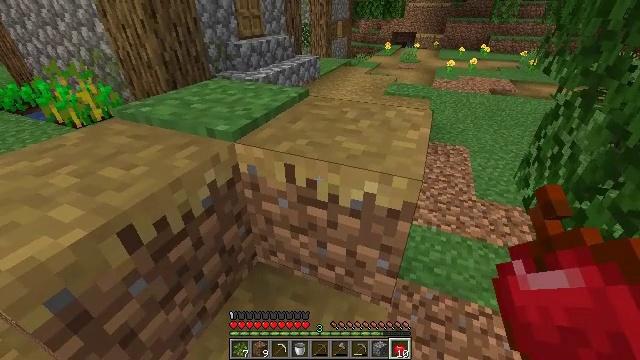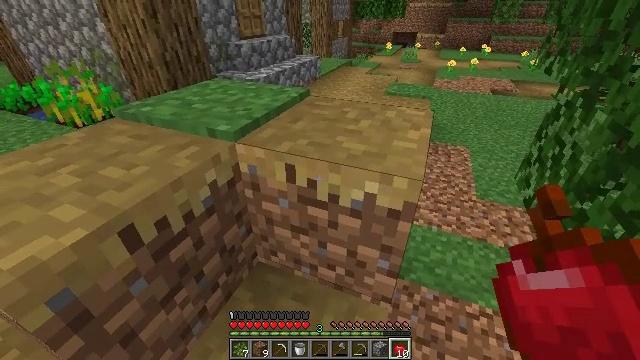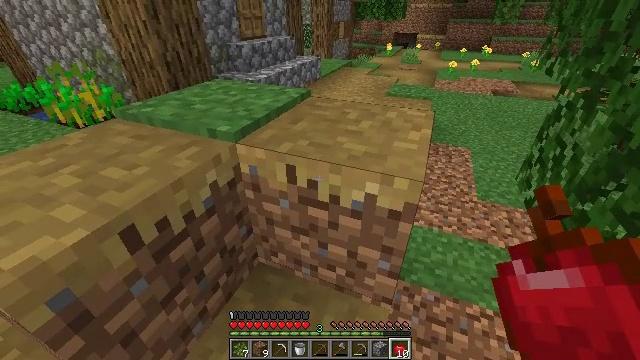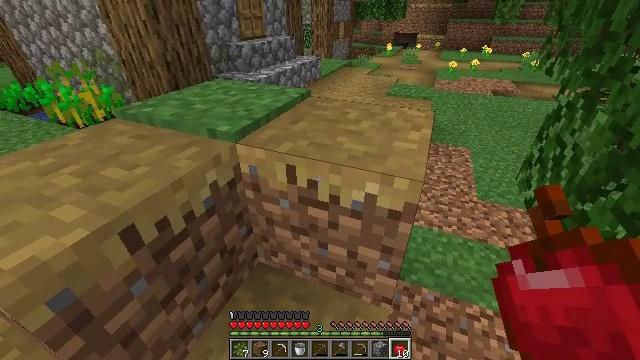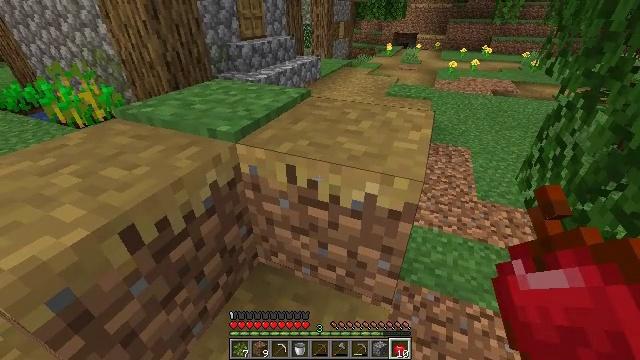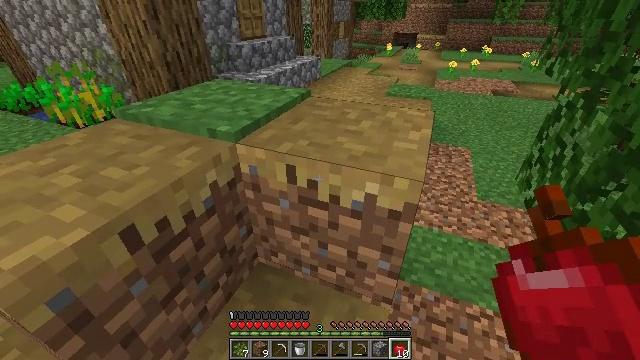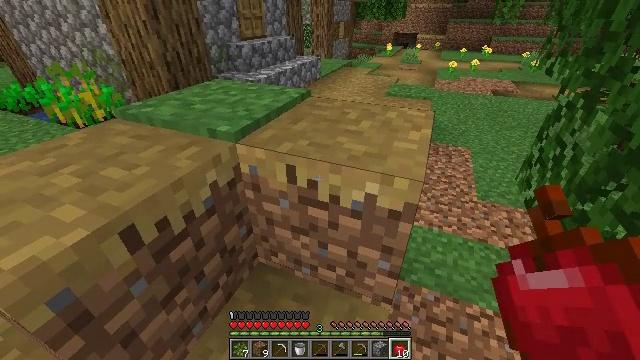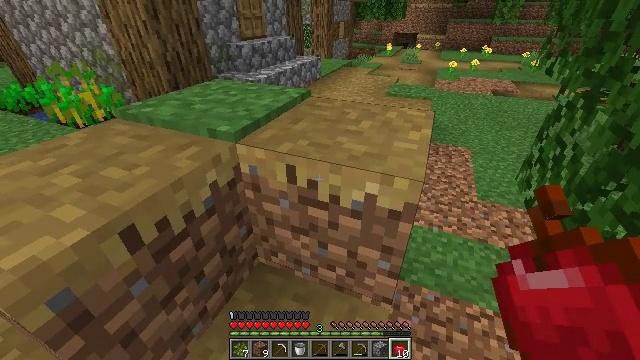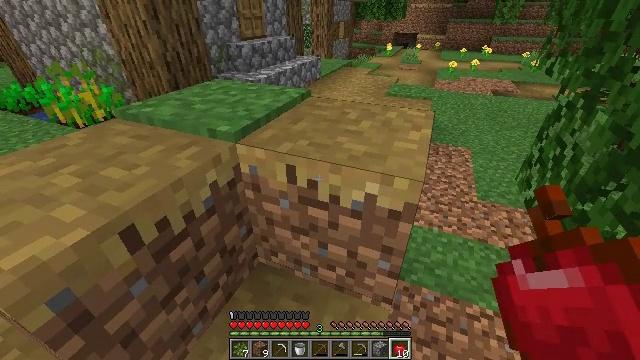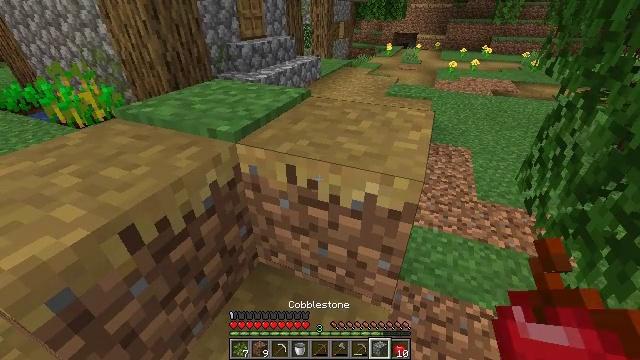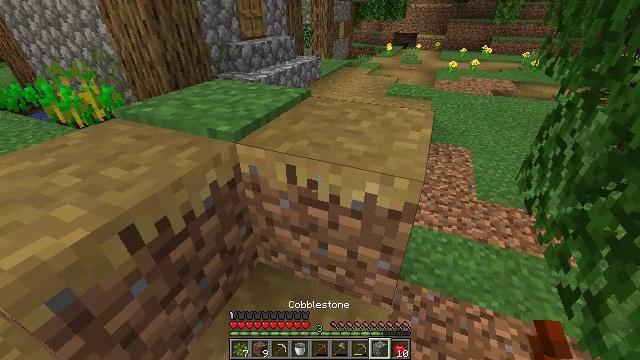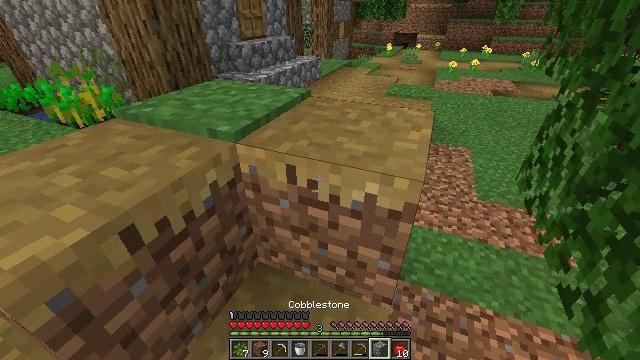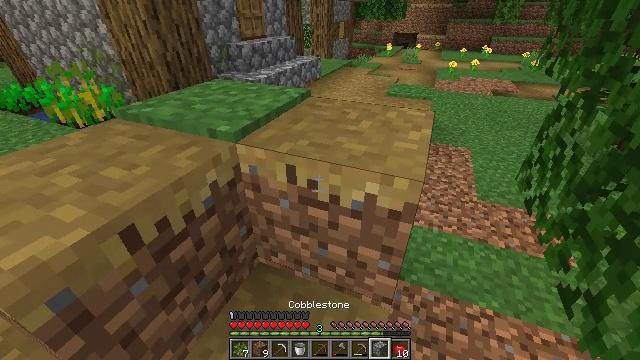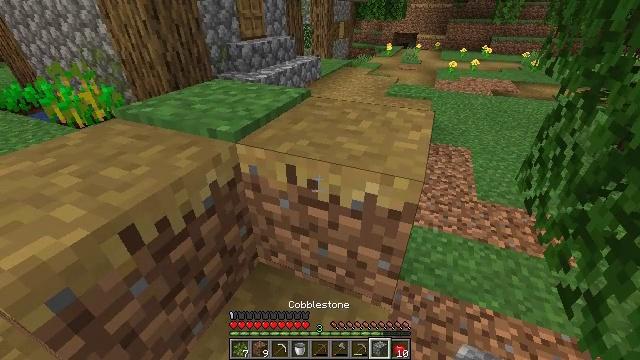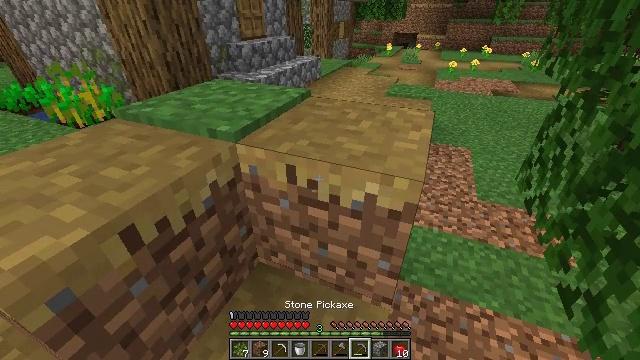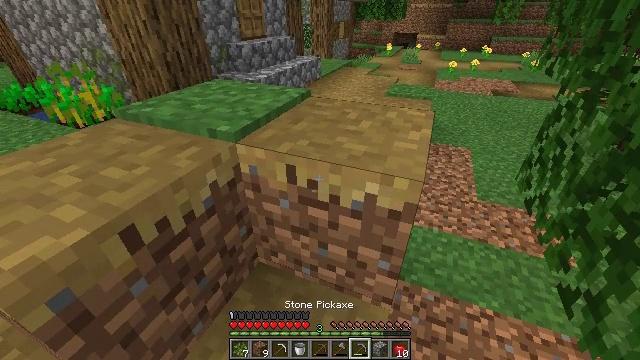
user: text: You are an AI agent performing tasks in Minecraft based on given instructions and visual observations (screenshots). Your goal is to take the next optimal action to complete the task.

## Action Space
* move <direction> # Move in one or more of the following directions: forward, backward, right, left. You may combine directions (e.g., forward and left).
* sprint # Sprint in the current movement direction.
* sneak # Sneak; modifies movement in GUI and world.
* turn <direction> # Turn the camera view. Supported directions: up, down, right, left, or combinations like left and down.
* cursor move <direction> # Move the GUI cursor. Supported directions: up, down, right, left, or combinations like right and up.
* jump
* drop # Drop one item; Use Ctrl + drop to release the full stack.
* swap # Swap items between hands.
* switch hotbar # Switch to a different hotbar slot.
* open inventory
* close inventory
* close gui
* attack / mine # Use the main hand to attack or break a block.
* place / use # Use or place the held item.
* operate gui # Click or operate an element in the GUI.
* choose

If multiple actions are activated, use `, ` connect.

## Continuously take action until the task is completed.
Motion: motion action
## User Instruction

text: Reclaim the grass path segment.
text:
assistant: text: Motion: no_op
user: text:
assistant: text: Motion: no_op
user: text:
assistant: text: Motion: no_op
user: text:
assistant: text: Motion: no_op
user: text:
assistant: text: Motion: no_op
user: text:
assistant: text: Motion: no_op
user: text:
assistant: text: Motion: no_op
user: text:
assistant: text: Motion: no_op
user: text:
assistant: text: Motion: no_op
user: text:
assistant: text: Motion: no_op
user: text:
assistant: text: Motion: no_op
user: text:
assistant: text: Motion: no_op
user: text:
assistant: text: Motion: no_op
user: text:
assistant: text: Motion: no_op
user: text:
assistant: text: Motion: no_op
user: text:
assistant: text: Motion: no_op
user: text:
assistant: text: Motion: no_op
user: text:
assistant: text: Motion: no_op
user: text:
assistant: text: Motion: no_op
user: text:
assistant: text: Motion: no_op
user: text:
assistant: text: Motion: no_op
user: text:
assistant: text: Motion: no_op
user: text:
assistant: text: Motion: no_op
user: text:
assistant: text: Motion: no_op
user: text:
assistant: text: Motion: no_op
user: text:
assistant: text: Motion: no_op
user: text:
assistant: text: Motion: no_op
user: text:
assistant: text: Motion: no_op
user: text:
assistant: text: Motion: no_op
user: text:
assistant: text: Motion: no_op